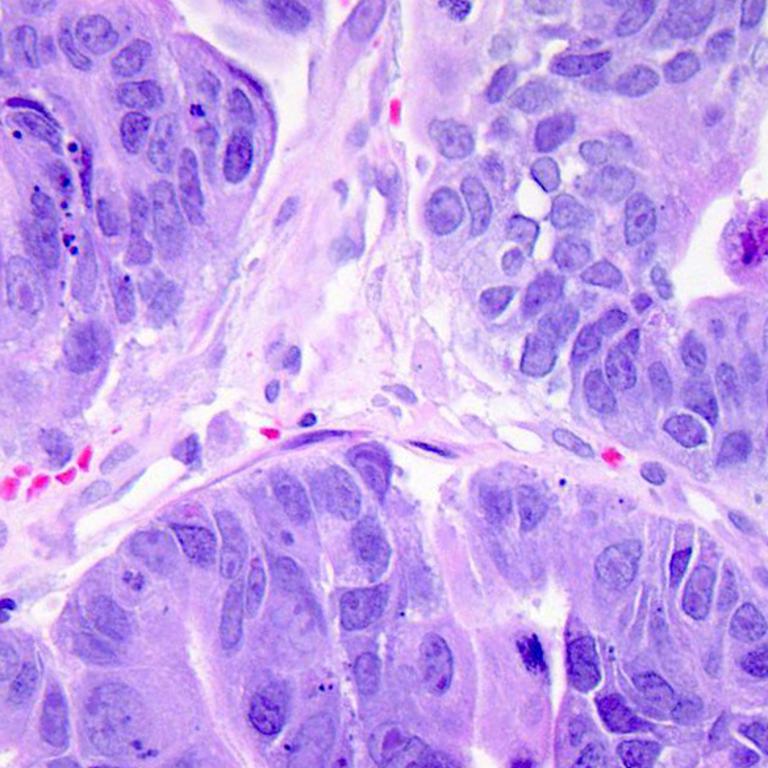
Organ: colon
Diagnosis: adenocarcinomas